The image is an STFT spectrogram (time versus frequency) of a rotating-machine vibration signal. Diagnose the rotating machine from this image, choosing from: normal, misalignment, unbalance, looseness.
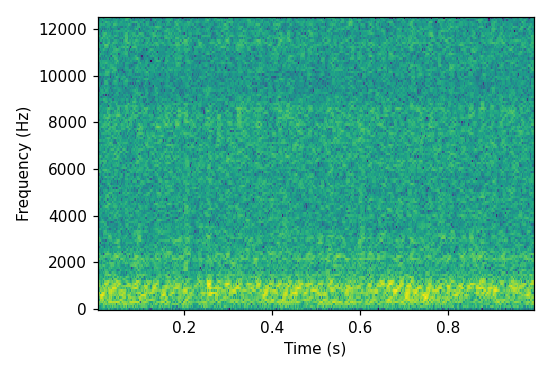
Answer: normal